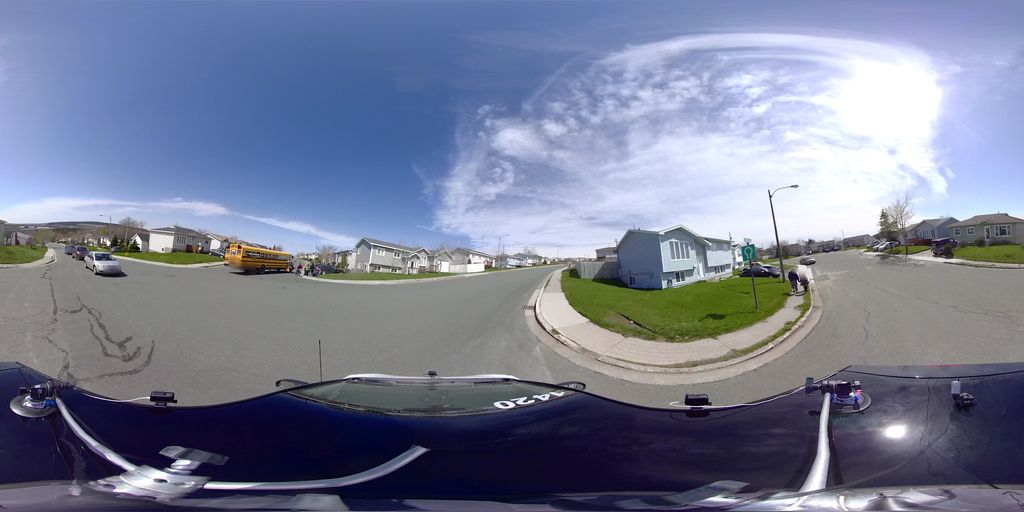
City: st_johns